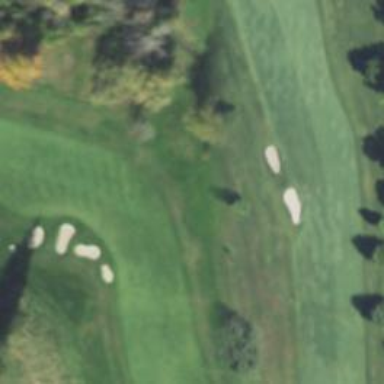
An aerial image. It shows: Golf fairway in the image.